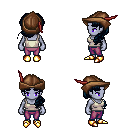
a pixel art fantasy rpg character, female body template, dark elf, purple skin, white pirate shirt, magenta pants, raven princess hairstyle, leather cap, gold boots, four views (front, back, left, right), 2x2 character sprite sheet, small pixel art, hard edges, no anti-aliasing